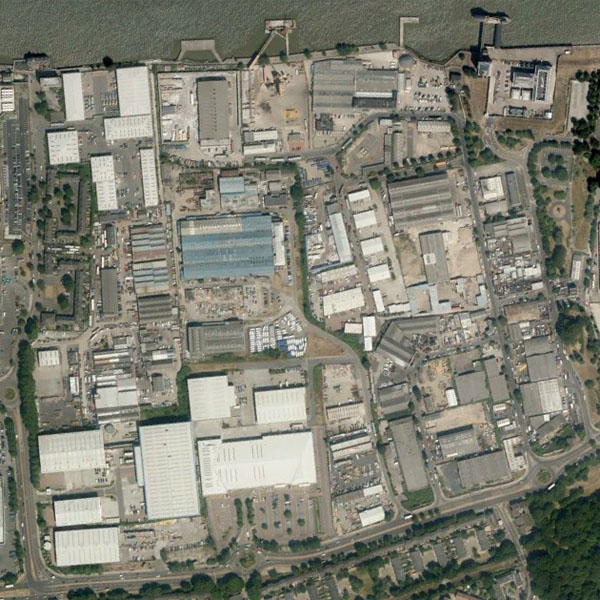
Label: Industrial